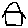
Label: house